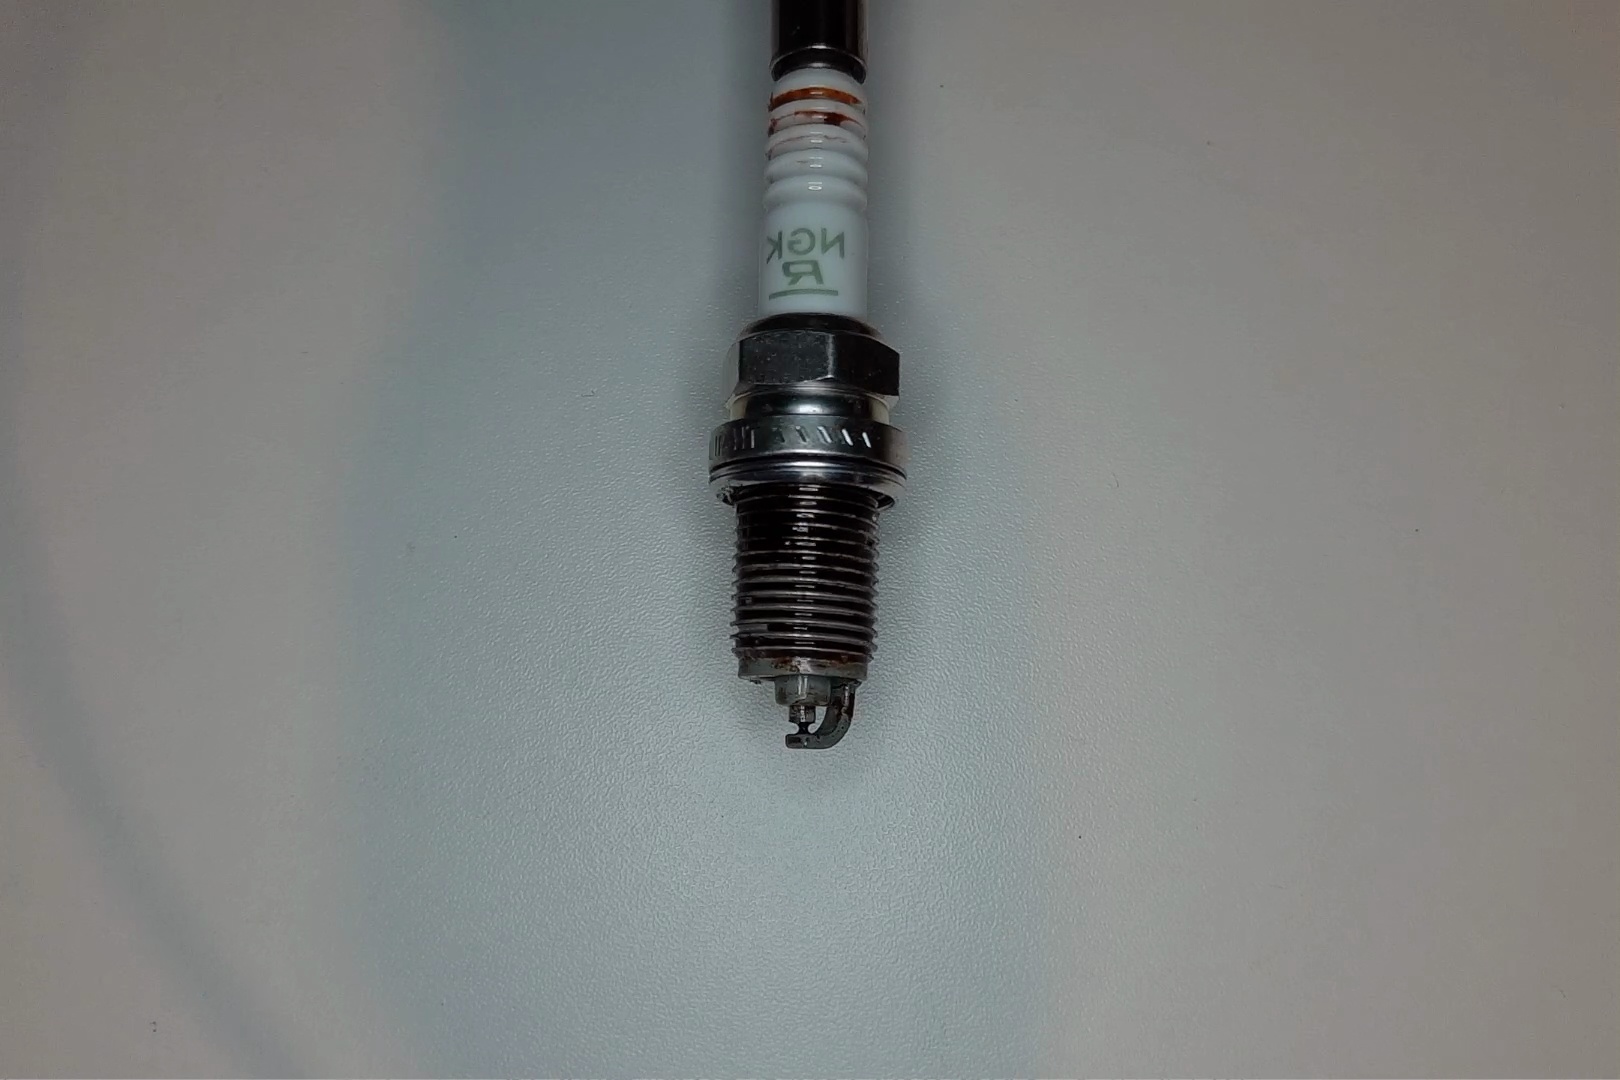
Label: anomaly